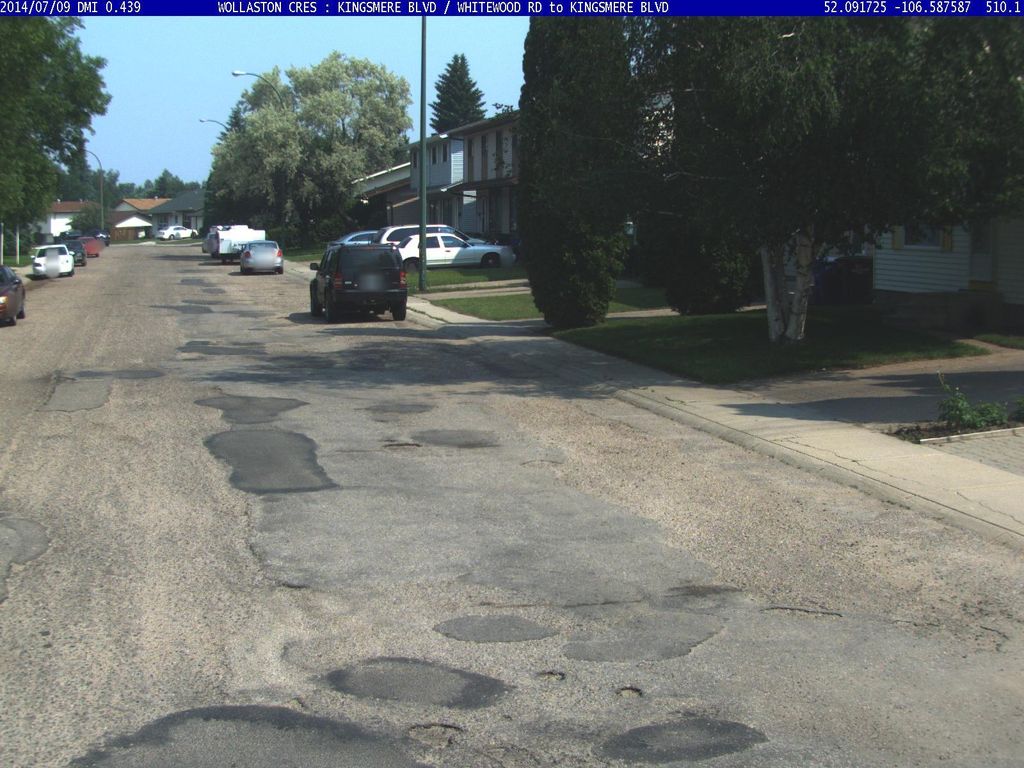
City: saskatoon